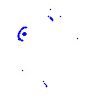
Particle: proton